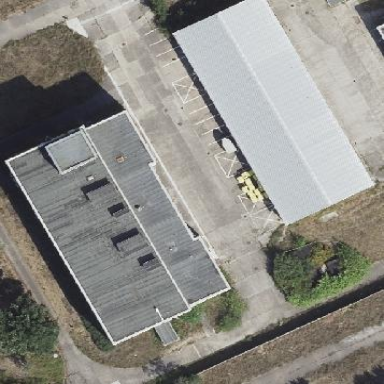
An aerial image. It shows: Commercial building with flat roof.